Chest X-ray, PA view. Patient: 67 years old, sex M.
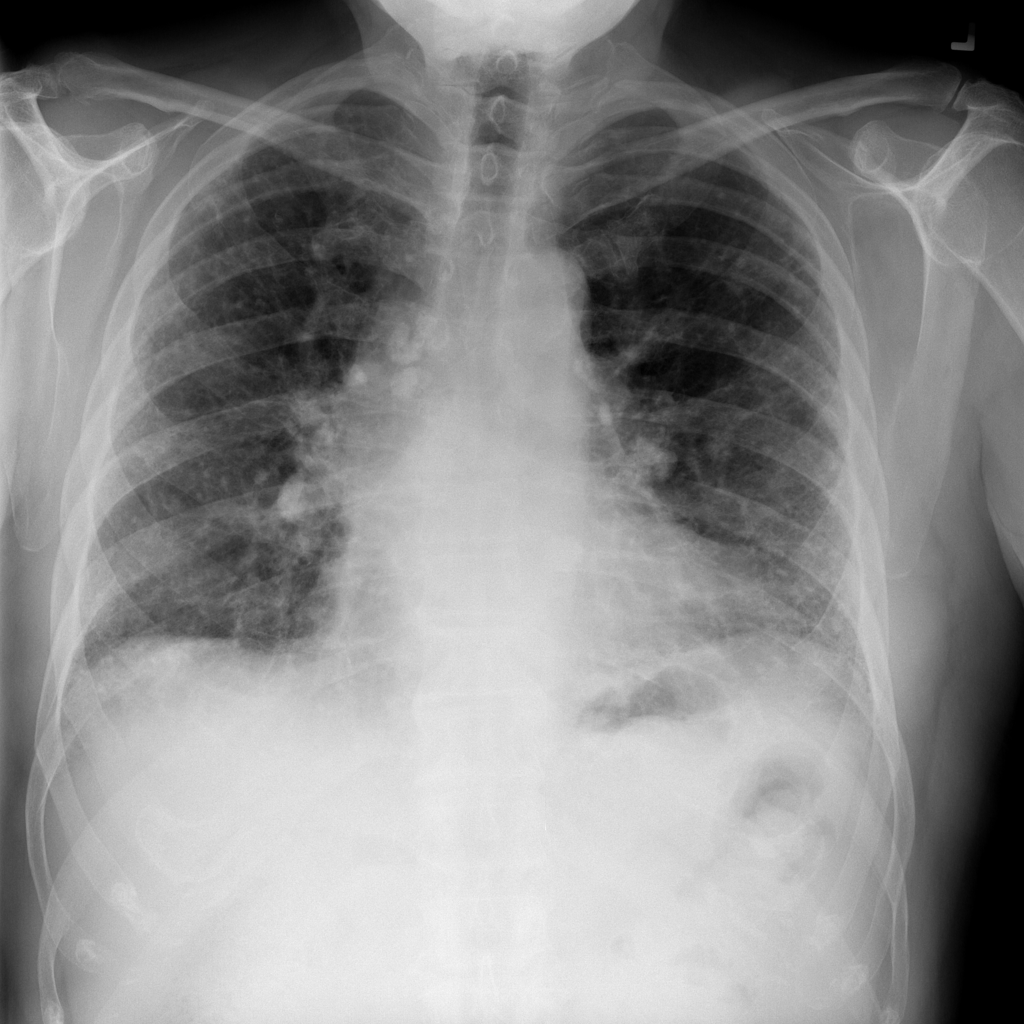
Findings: No Finding